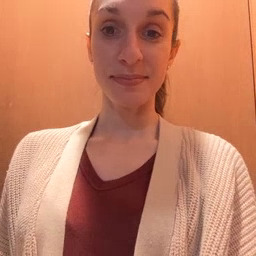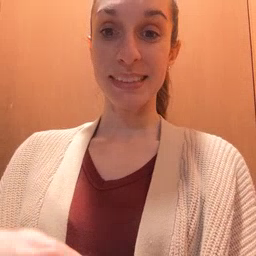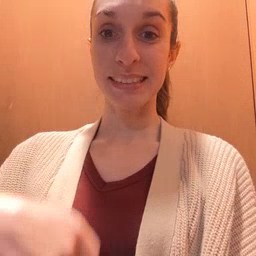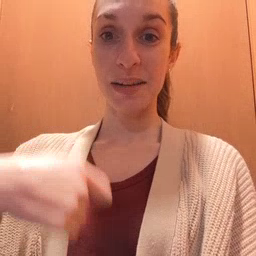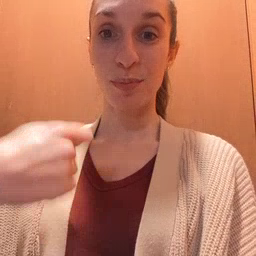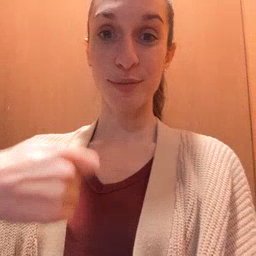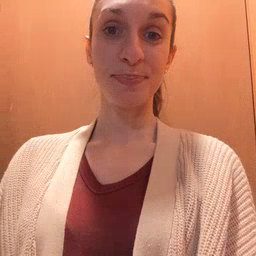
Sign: zipper